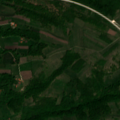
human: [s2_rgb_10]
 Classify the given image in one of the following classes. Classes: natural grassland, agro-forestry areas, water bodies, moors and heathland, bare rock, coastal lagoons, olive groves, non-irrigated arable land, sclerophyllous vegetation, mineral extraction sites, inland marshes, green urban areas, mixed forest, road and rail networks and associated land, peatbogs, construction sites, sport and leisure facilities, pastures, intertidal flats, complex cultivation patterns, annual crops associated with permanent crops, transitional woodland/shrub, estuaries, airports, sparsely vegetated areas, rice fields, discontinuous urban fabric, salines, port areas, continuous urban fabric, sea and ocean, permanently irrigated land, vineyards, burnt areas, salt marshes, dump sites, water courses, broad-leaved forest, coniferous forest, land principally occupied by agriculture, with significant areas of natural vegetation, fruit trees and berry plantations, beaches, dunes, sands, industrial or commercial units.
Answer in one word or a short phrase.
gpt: land principally occupied by agriculture, with significant areas of natural vegetation, broad-leaved forest, transitional woodland/shrub